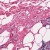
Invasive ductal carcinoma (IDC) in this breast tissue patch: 0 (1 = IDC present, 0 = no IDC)